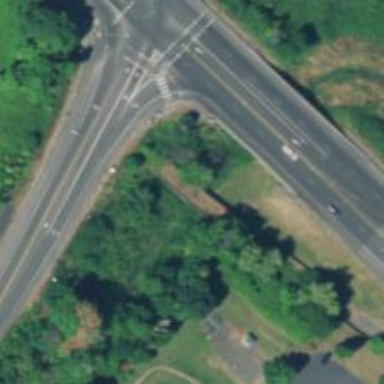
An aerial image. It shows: Service road on bridge.